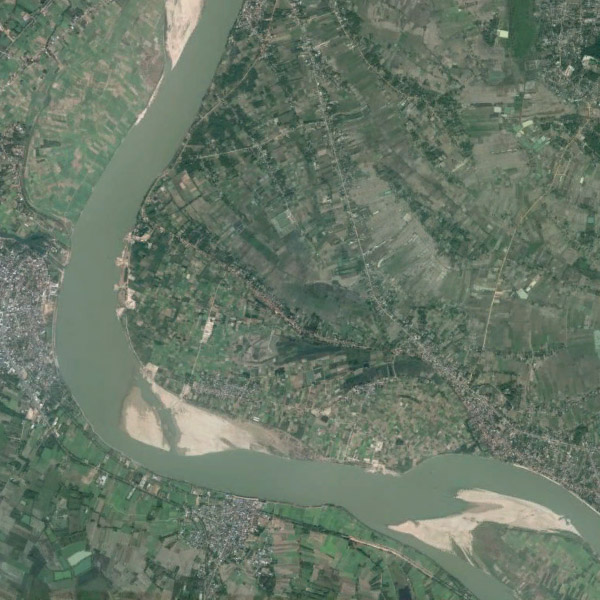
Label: River